RGB frame:
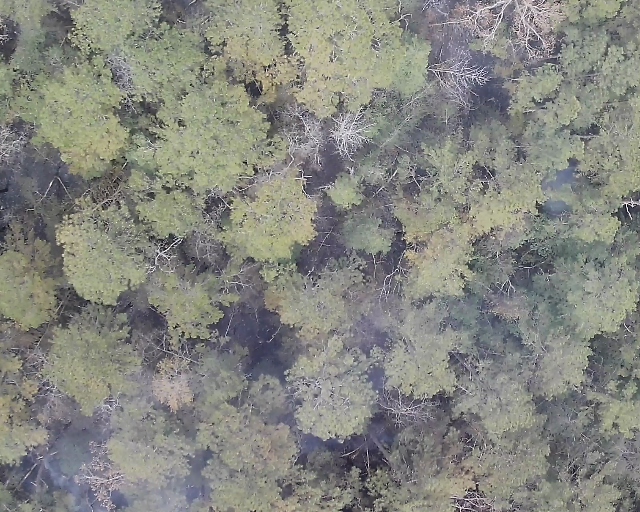
Thermal frame:
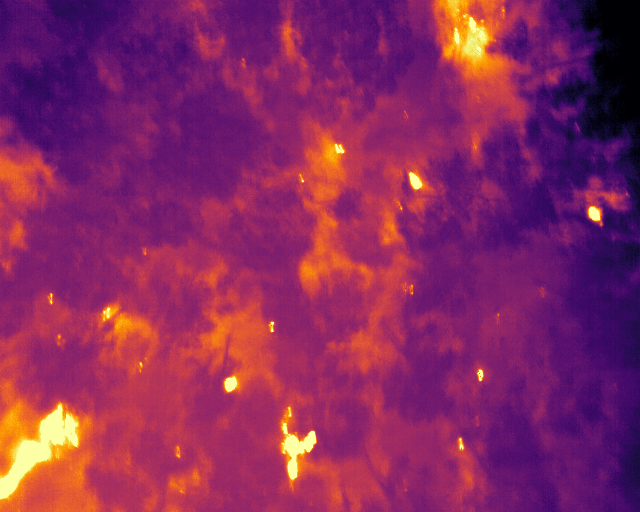
Captured: 2026-02-26 03:07:28
Pixels at or above 80 °C: 221 (fraction of frame: 0.0006744)